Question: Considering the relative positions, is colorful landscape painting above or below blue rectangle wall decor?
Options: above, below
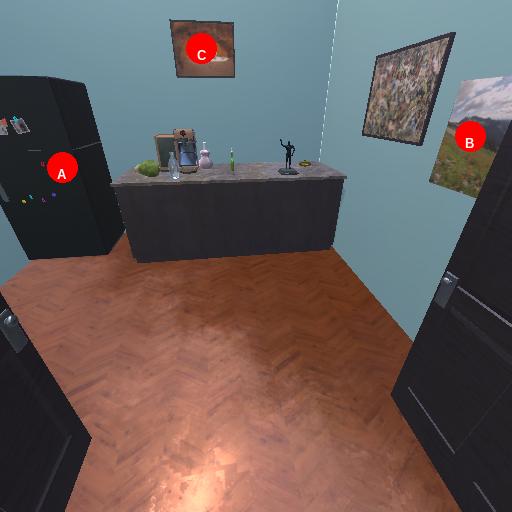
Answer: above